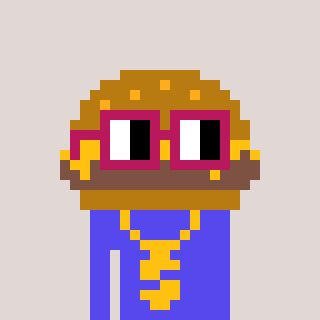
a pixel art character with square dark red glasses, a burger-shaped head and a computerblue-colored body on a warm background